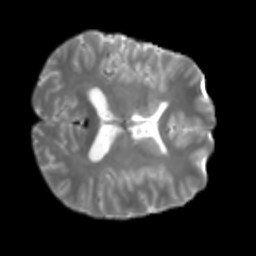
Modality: T2w
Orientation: axial
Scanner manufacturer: siemens
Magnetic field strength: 3 T
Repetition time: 4 s
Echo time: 0.0594 s